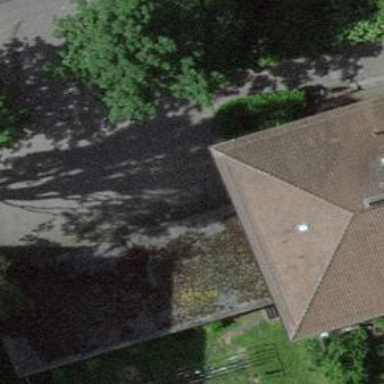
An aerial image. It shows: Group of garages.